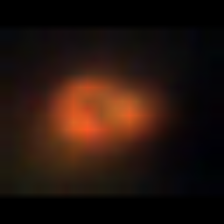
Taxon: Unknown_phyto
Group: Unknown